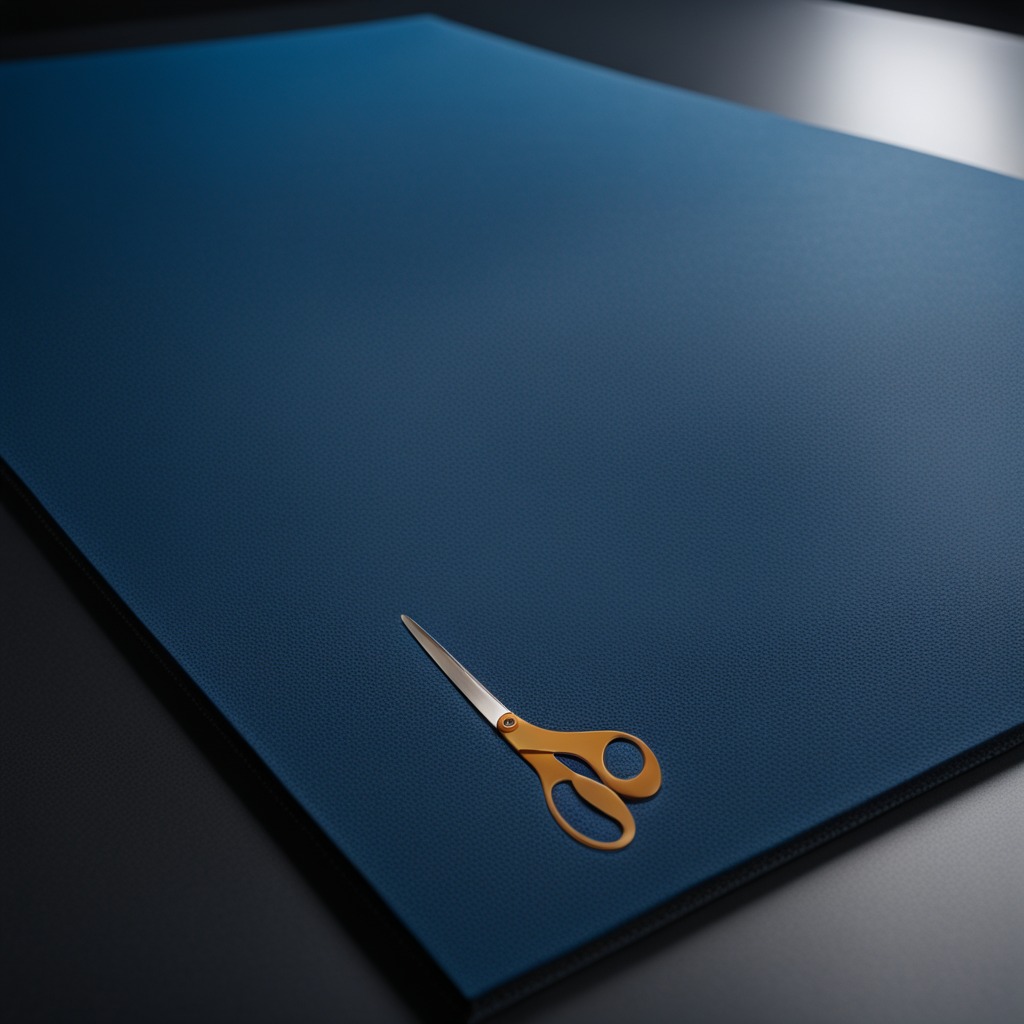
A scissor is lying on the clean granite tabletop covered with a blue rubber mat inside a workshop at night dim ambient light soft shadows worn but beneath the mat